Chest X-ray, PA view. Patient: 32 years old, sex M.
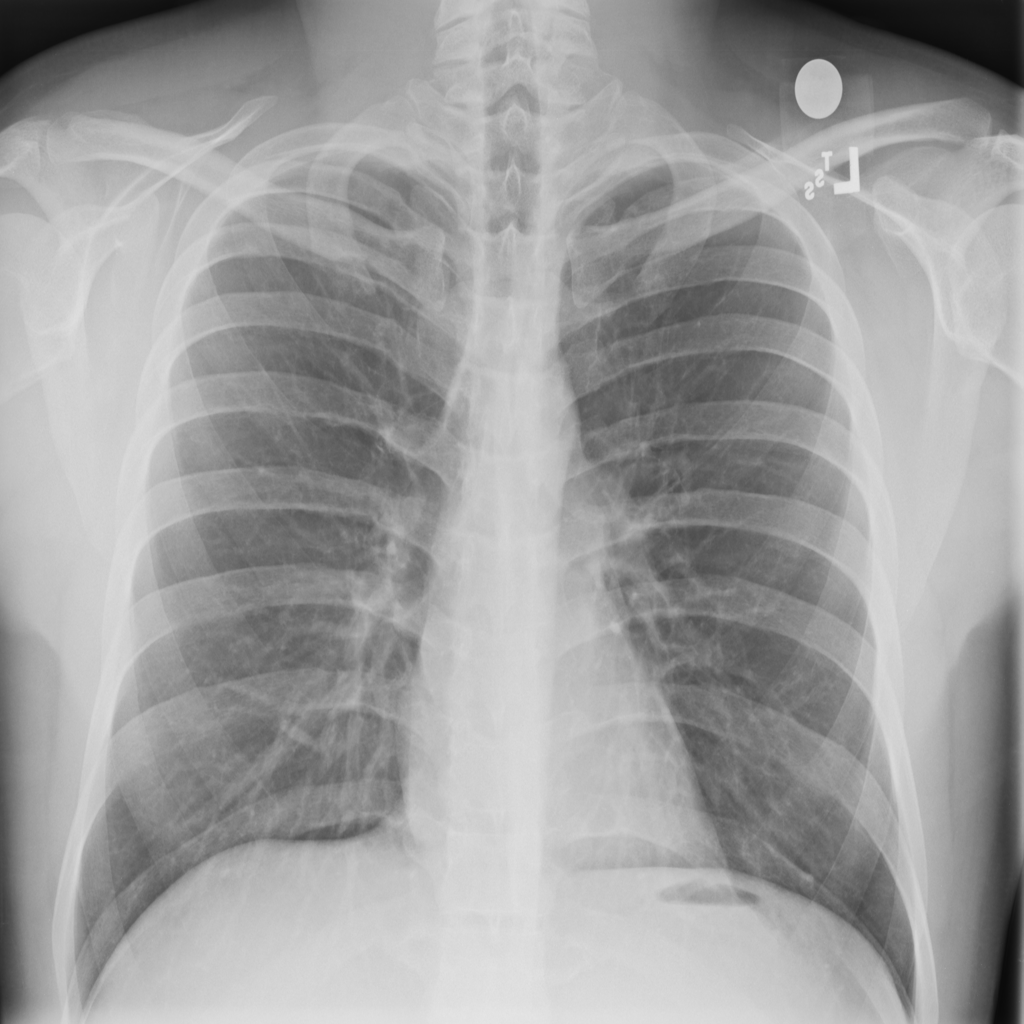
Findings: No Finding